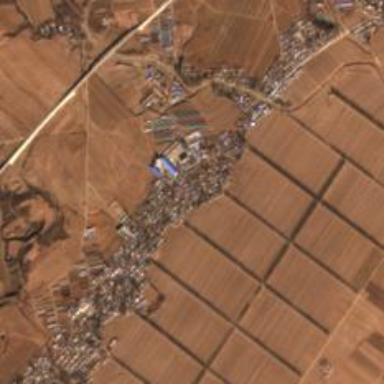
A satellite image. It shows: Ethnic township within town.